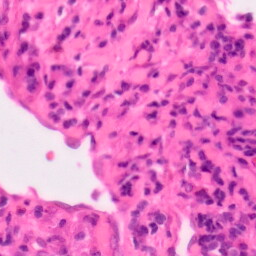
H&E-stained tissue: Colon